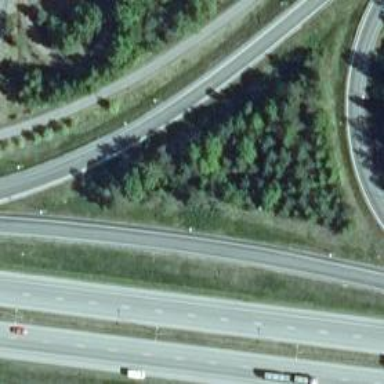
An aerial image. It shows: Cloverleaf junction with asphalt motorway link.